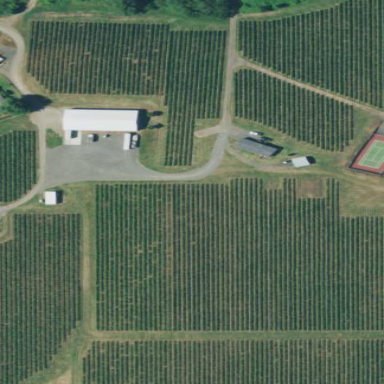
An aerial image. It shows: Vineyard growing grapes.